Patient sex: M
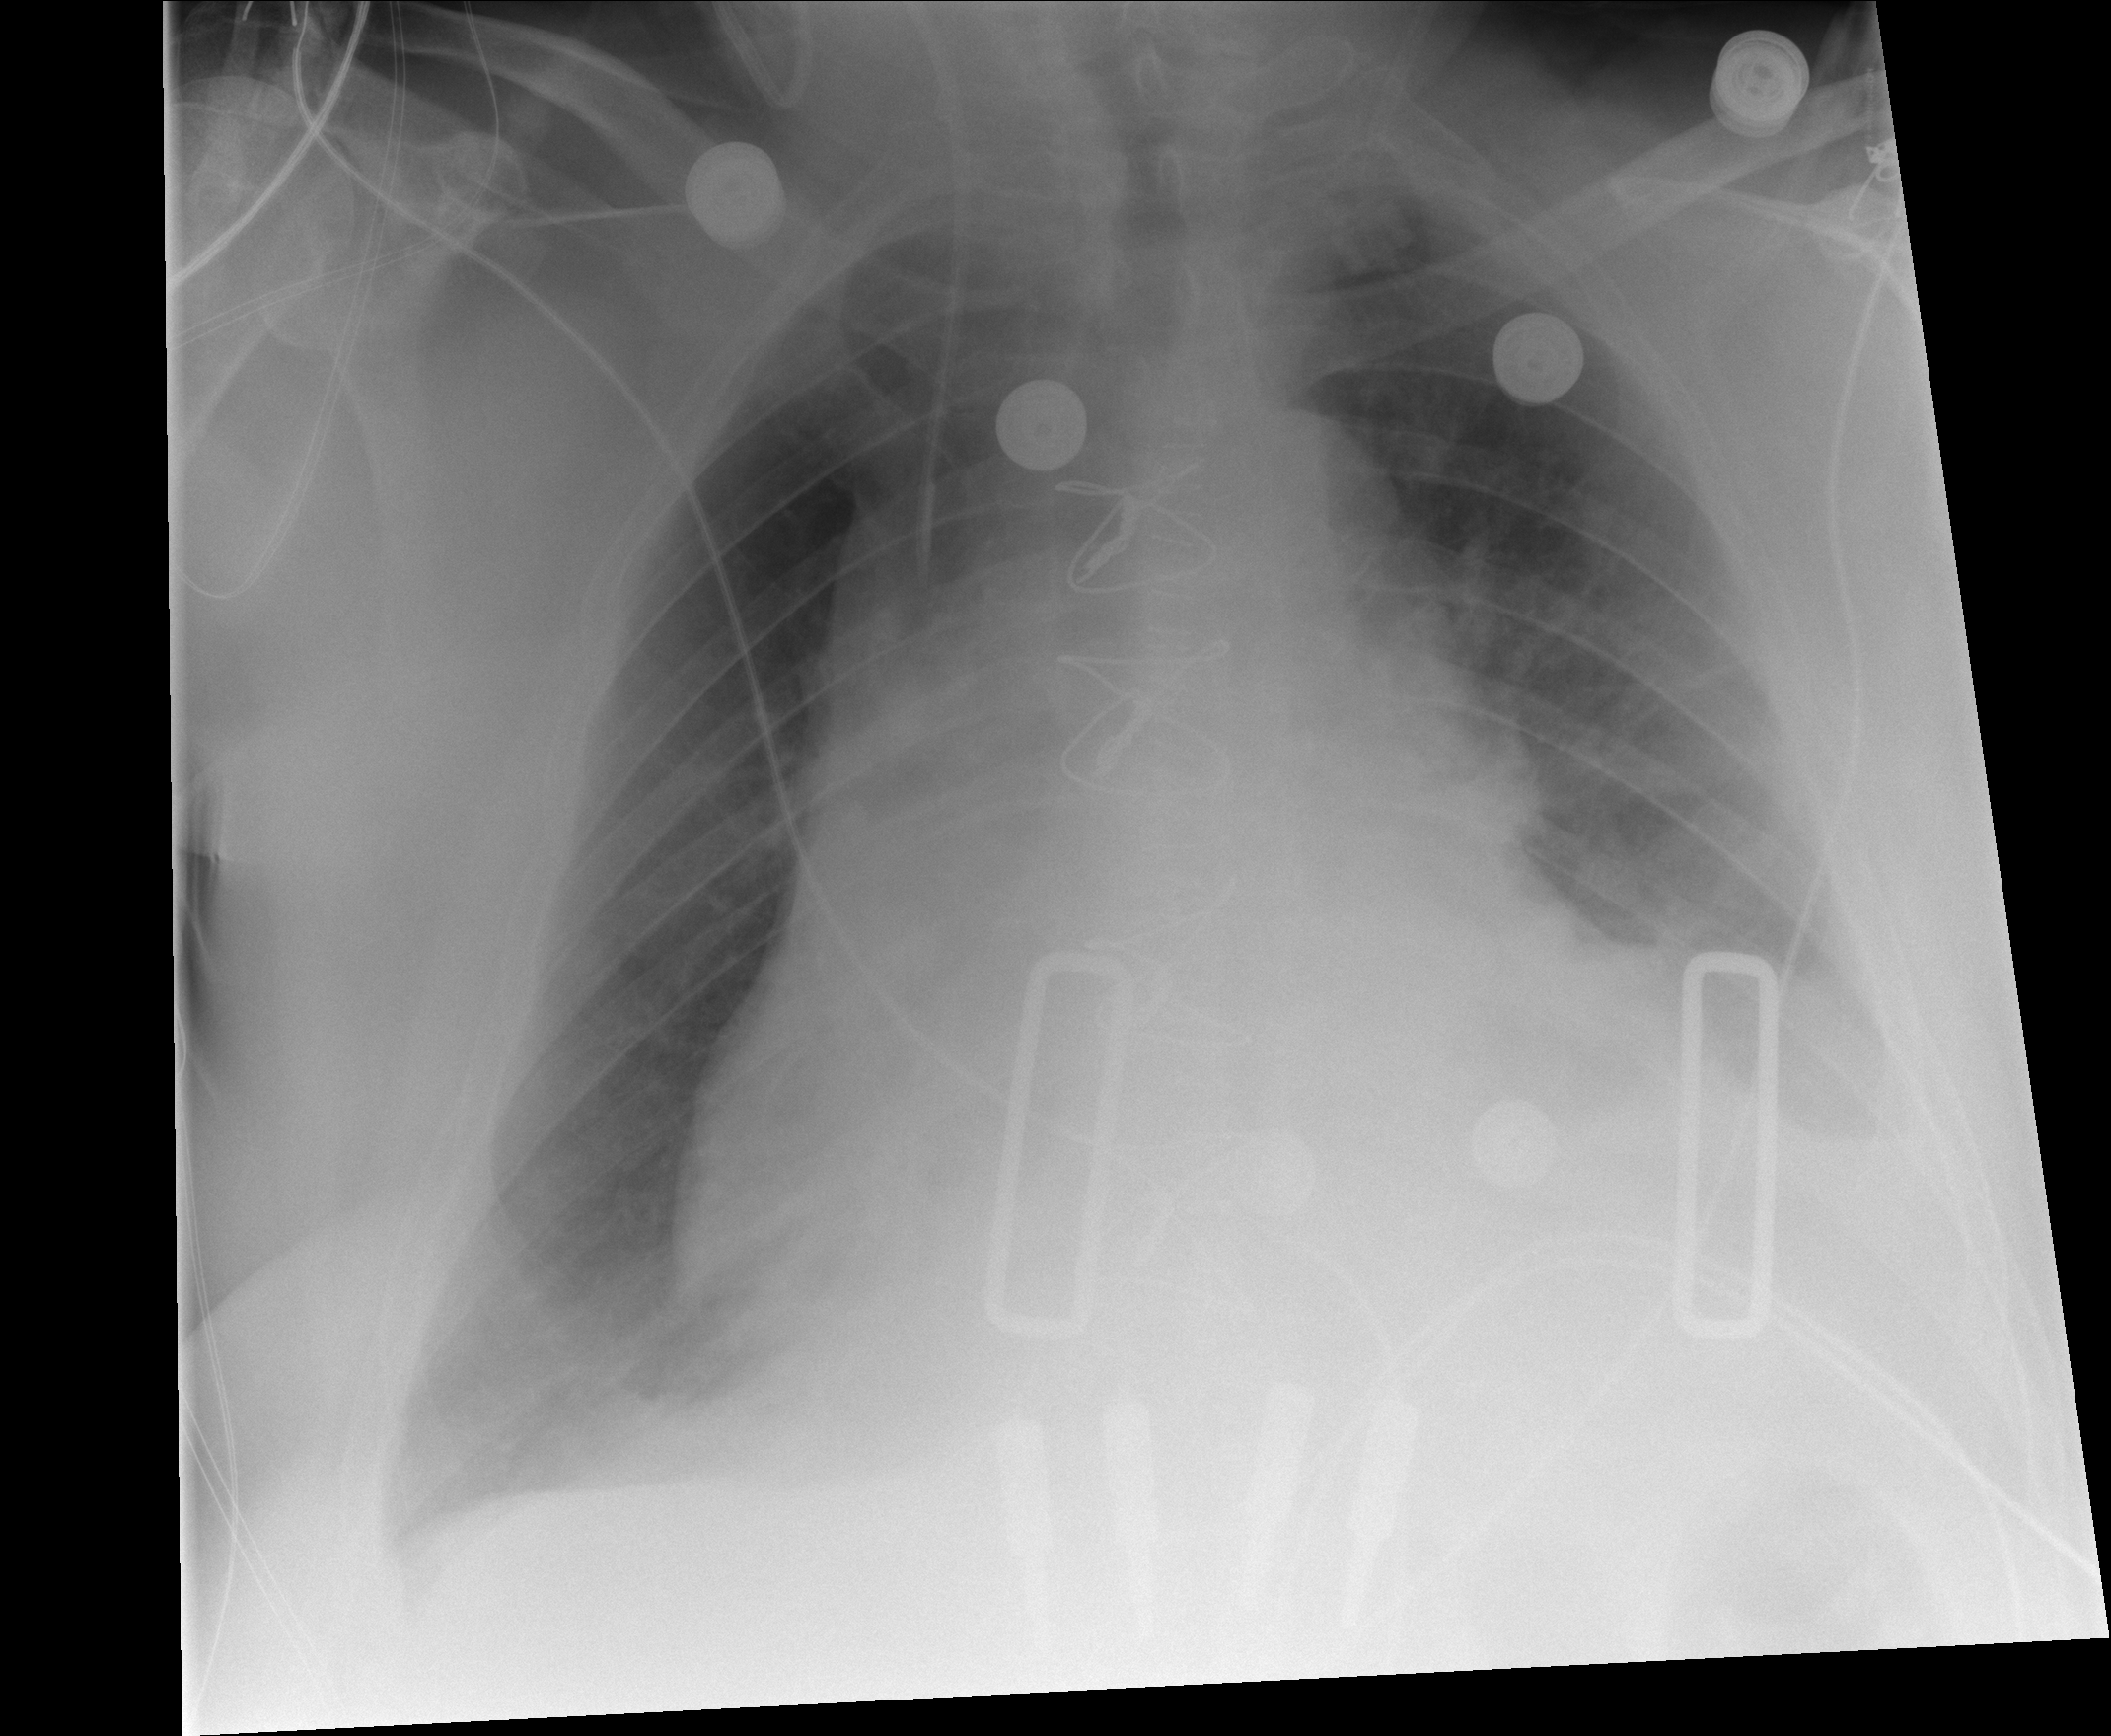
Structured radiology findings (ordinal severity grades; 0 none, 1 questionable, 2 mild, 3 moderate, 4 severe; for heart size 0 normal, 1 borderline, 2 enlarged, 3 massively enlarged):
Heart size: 2
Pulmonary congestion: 0
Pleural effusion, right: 0
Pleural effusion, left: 1
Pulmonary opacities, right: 0
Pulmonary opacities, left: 0
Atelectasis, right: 2
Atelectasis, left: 2